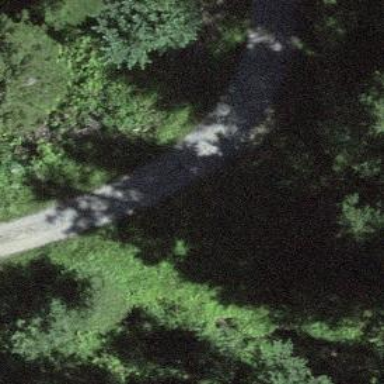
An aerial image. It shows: Dirt track road with grade2 tracktype.